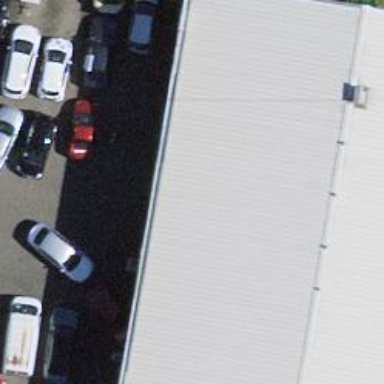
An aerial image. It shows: Car repair shop.